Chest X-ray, PA view. Patient: 59 years old, sex M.
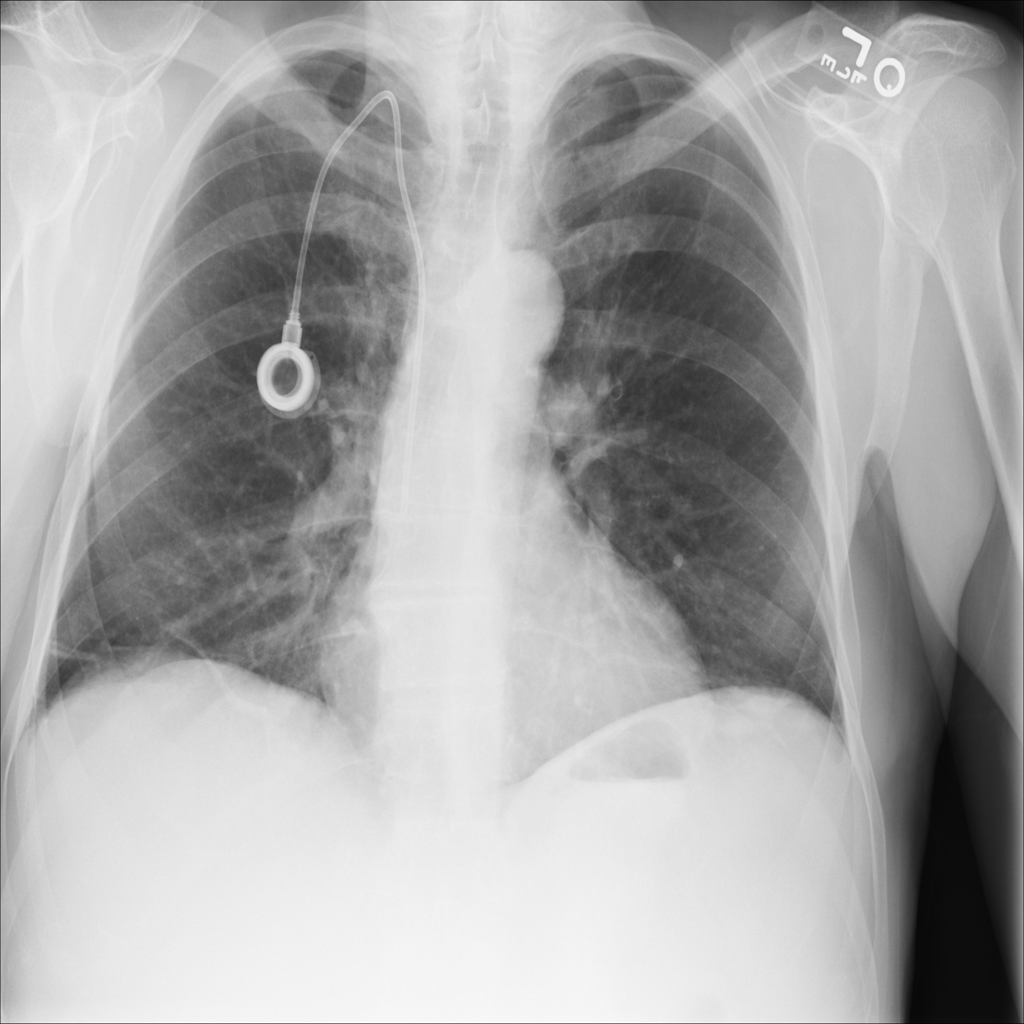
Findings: No Finding